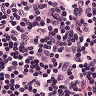
Metastatic tissue present: no